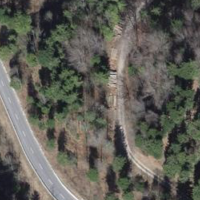
EUNIS habitat code: 44
Species observed at this site:
Campanula trachelium